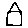
Label: house